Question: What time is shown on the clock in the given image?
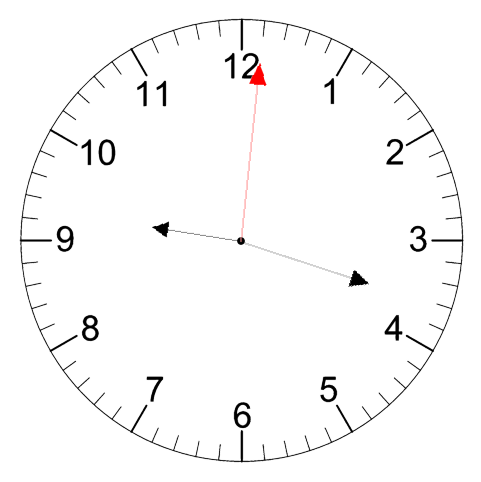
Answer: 09:18:01